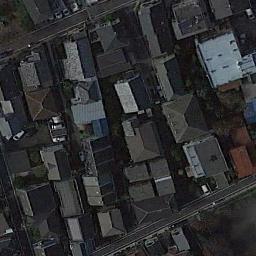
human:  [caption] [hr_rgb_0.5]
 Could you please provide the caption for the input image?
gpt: There aren't many trees in the residential area .

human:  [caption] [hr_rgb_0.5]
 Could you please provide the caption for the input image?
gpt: The dense residential is next to the road .

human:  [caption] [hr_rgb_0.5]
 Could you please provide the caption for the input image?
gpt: Many roads and neatly arranged houses in densely populated areas .

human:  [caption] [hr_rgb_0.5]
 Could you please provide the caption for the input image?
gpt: A dense residential area with lots of houses next to each other is surrounded by roads .

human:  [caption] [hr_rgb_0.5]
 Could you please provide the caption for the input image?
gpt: There are black buildings on a dense residential area .